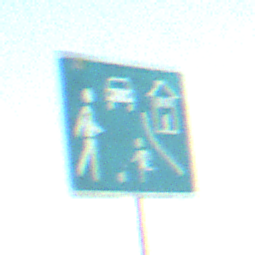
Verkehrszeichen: BeginnVerkehrsberuhigterBereich
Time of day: SunriseSunset
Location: Outdoor (RoadRail)
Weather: PartlyCloudy
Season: NotSpecified
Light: Natural